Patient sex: M
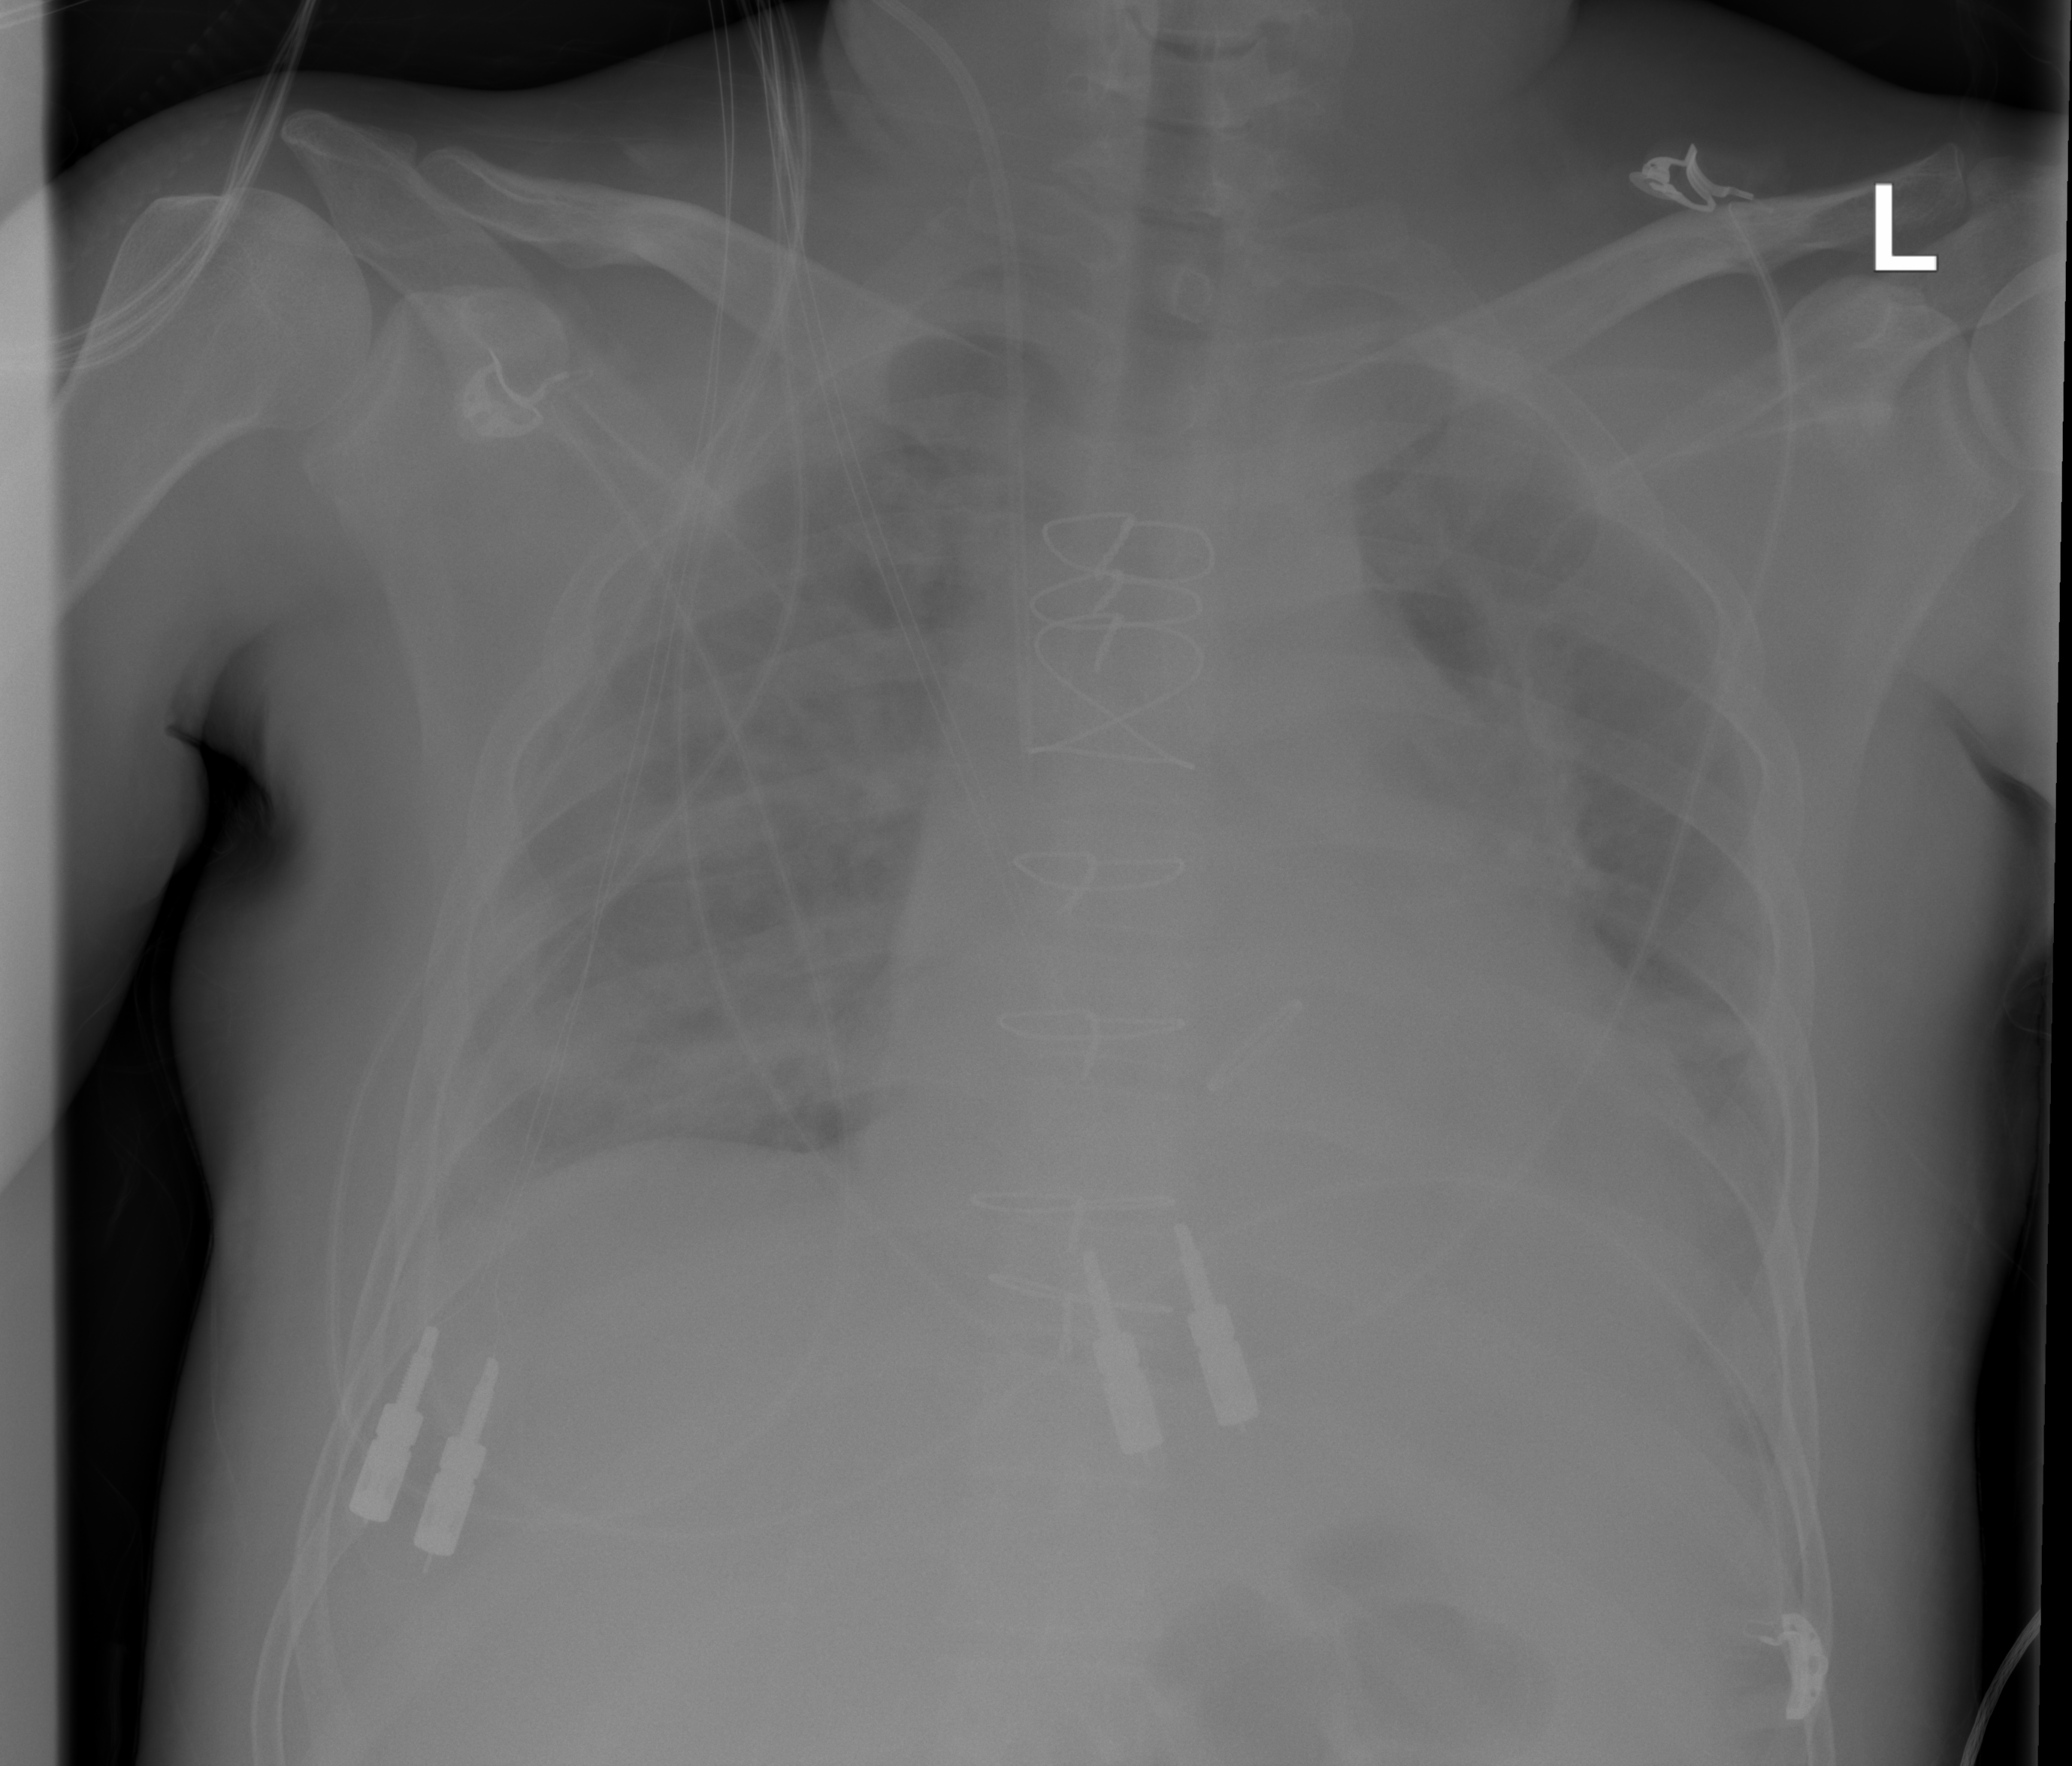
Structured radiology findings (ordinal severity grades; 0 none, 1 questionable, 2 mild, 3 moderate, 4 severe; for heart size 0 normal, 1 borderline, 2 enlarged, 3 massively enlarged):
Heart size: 2
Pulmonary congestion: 0
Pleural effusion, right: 0
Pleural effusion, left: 2
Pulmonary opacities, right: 2
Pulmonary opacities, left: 0
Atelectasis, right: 1
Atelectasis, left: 1